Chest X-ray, PA view. Patient: 57 years old, sex F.
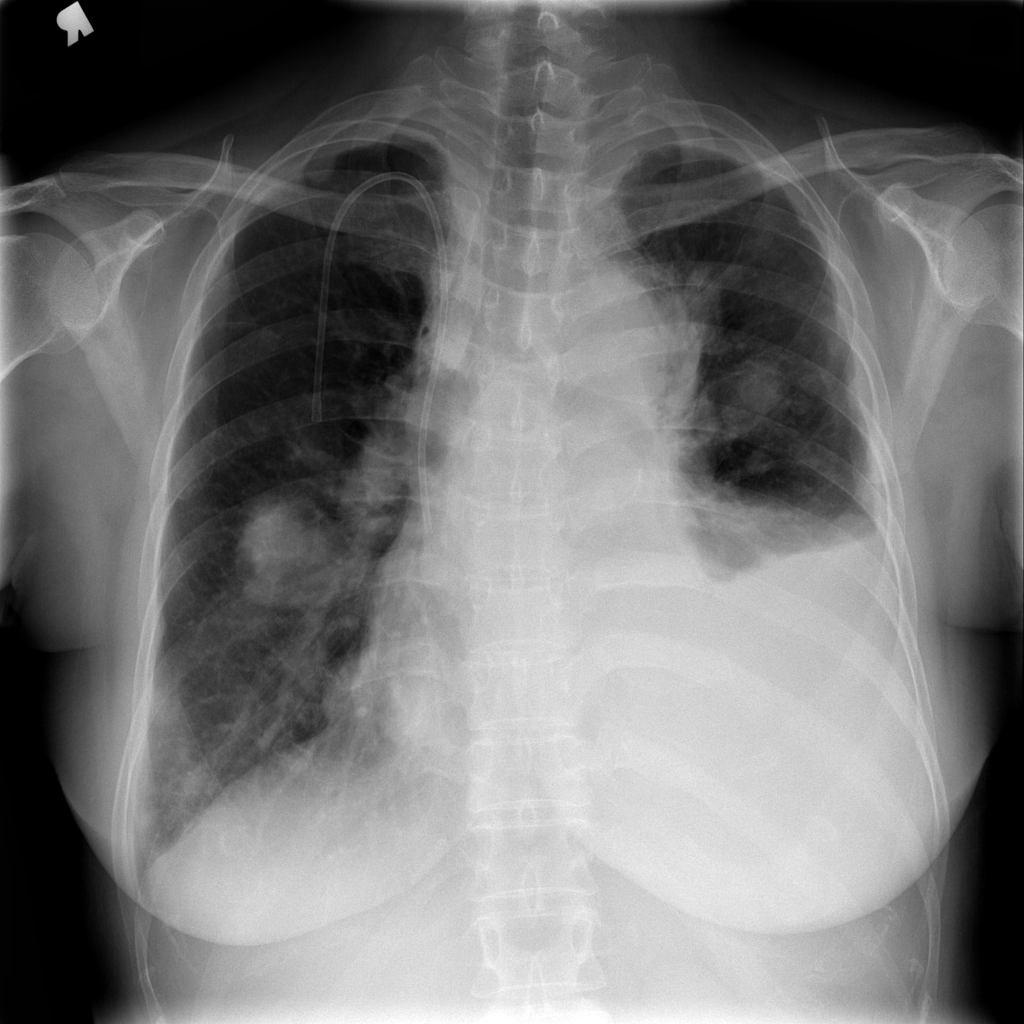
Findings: Mass